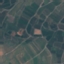
Land use / land cover: PermanentCrop